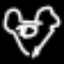
Label: frog